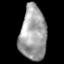
Tissue: lung
Cell type: Epithelial cells
Senescence score: 0.2157
Nuclear area (px): 1401
Mean DAPI intensity: 160.735